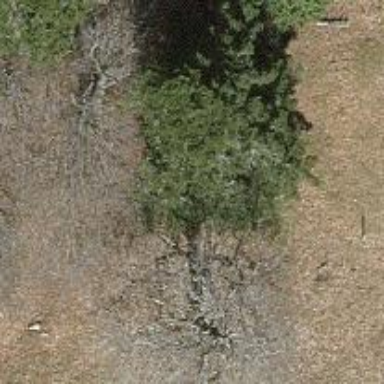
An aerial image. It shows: Beautiful tree in nature.